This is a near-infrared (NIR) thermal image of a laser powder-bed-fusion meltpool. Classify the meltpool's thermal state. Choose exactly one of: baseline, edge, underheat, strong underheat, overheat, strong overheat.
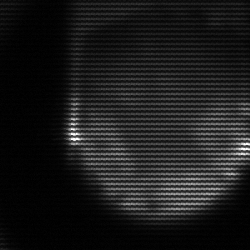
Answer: edge